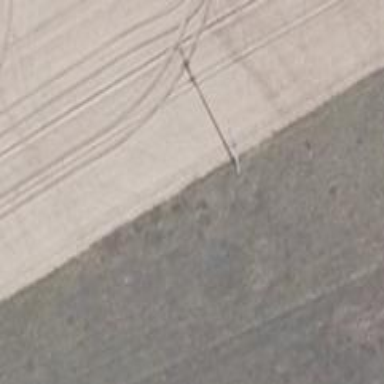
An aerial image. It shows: Minor power line with three cables.